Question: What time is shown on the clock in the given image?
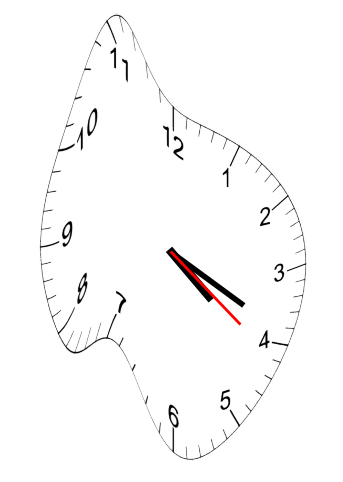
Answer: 04:19:21